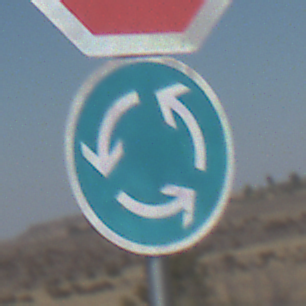
Verkehrszeichen: Kreisverkehr
Zusatzzeichen oben: Stop
Umgebung: Outdoor, Nature
Tageszeit: Midday
Wetter: Clear
Licht: Natural
Jahreszeit: NotSpecified
Kontrast: HighContrast